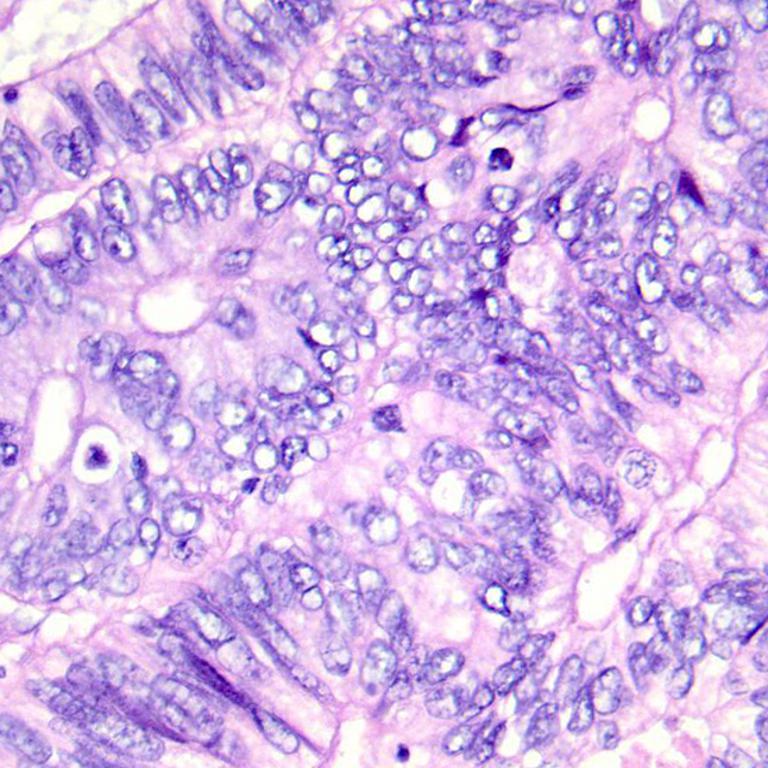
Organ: colon
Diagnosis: adenocarcinomas